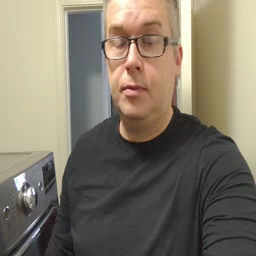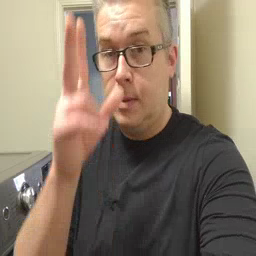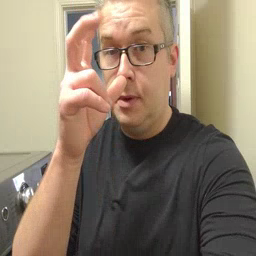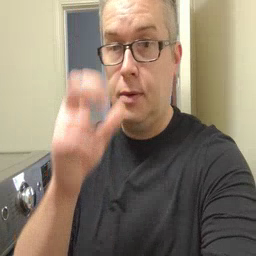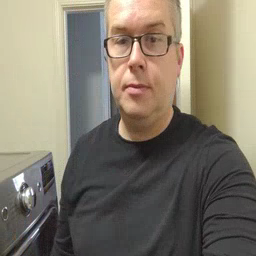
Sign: bug